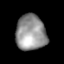
Tissue: lung
Cell type: T cells
Senescence score: 0.2424
Nuclear area (px): 1055
Mean DAPI intensity: 147.796